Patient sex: F
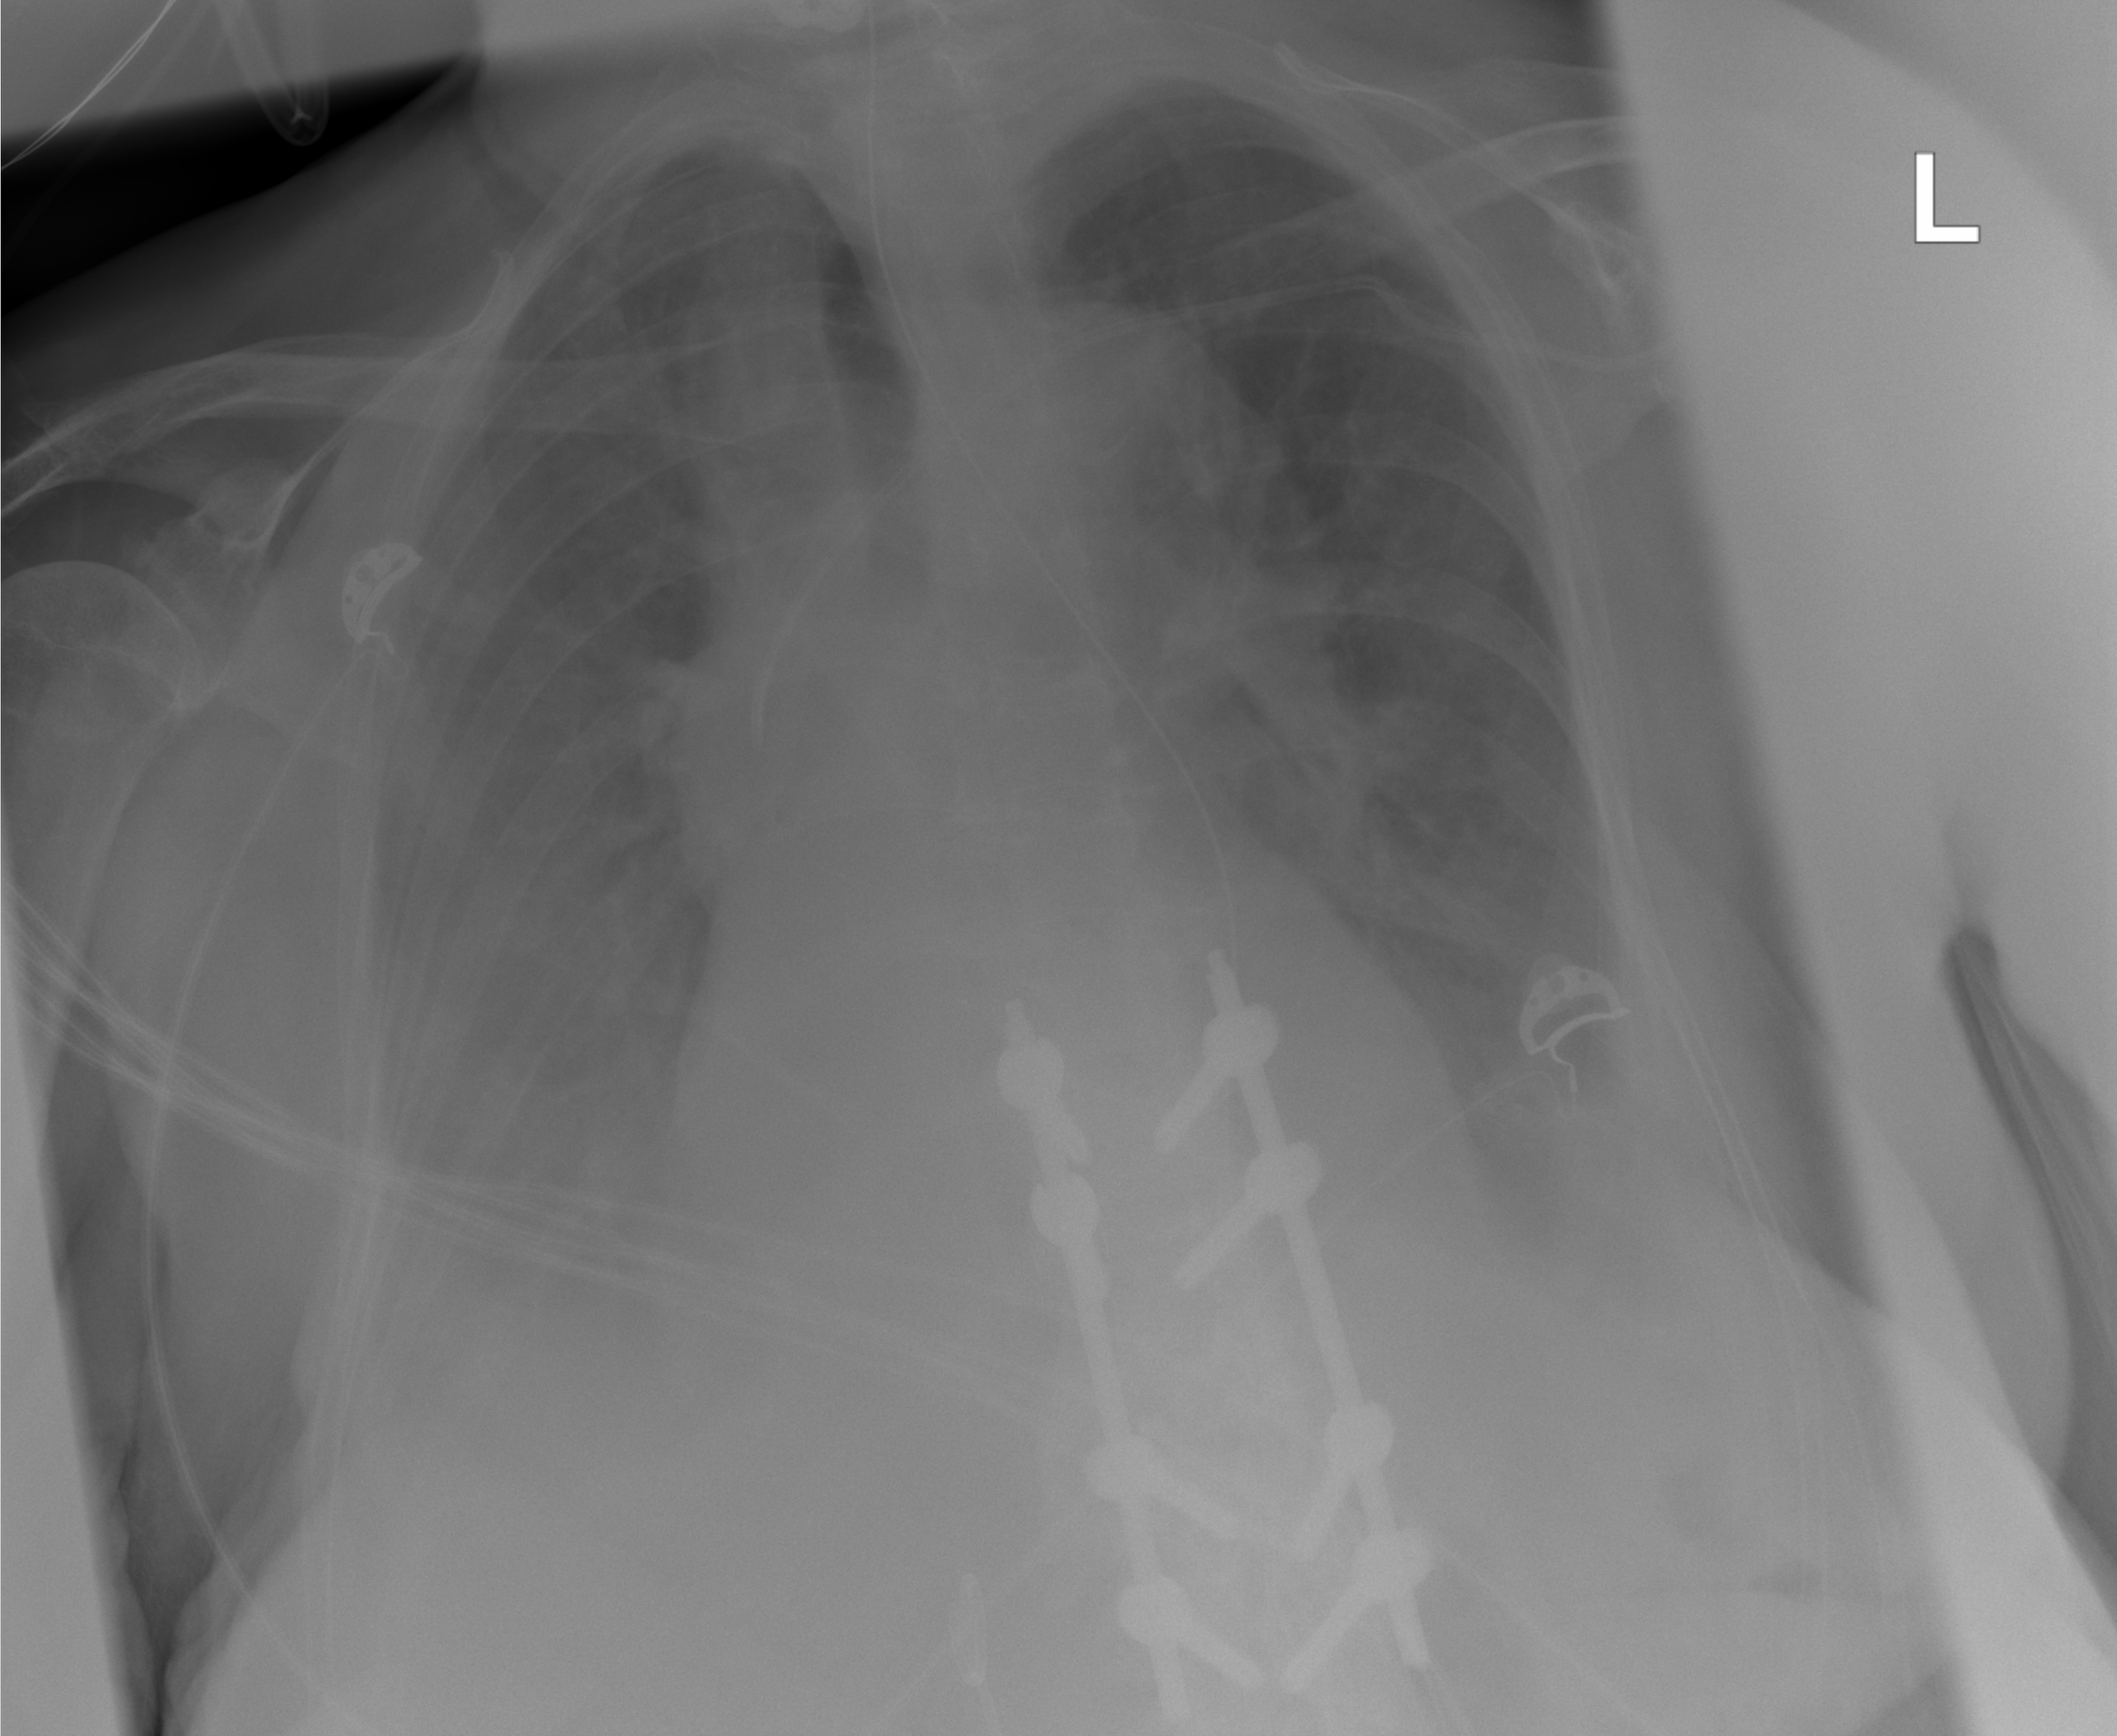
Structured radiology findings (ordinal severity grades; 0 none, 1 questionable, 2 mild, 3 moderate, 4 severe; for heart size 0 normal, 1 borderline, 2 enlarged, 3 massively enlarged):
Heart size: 1
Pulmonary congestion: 1
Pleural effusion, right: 3
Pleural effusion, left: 2
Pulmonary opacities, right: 0
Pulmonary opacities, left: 0
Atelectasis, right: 0
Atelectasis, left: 0